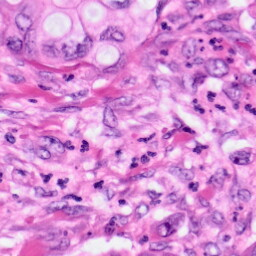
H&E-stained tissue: Pancreatic